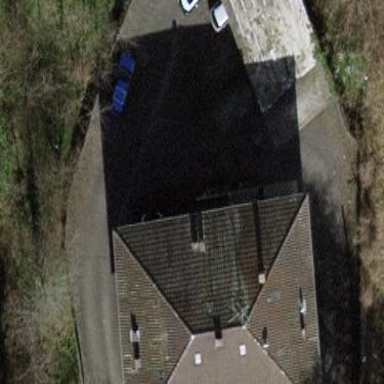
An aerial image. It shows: House with hipped roof.